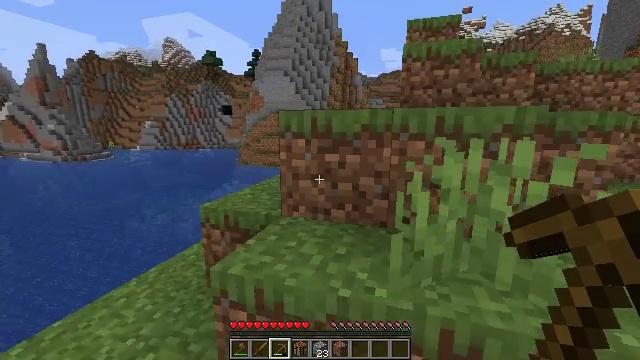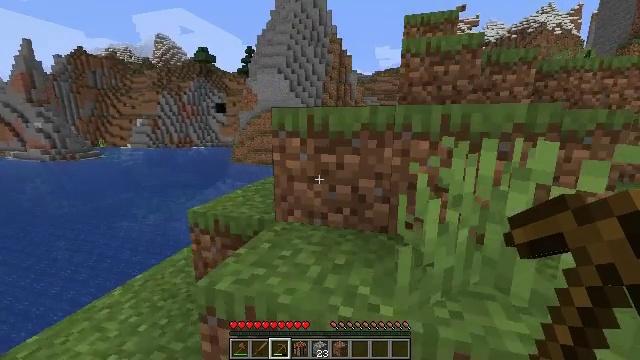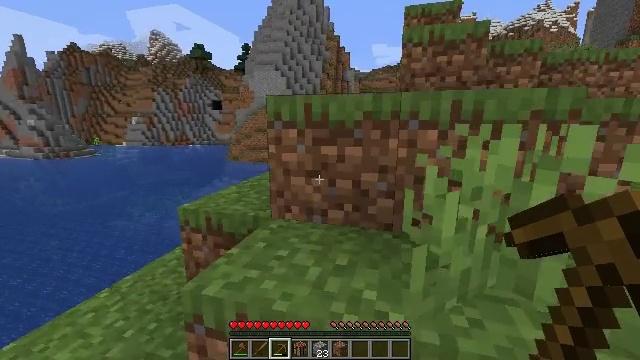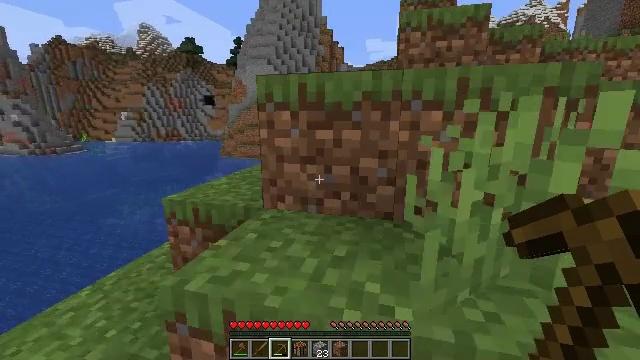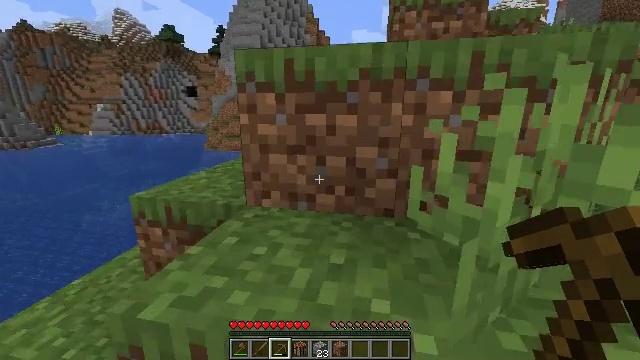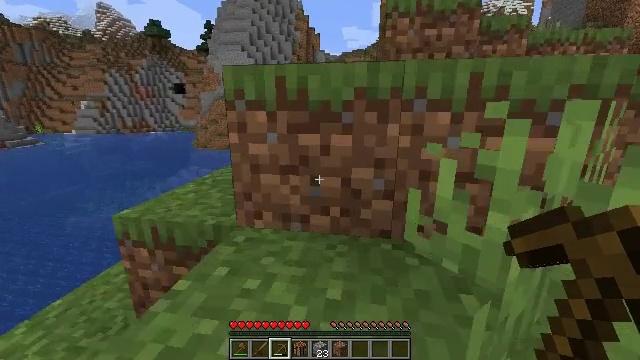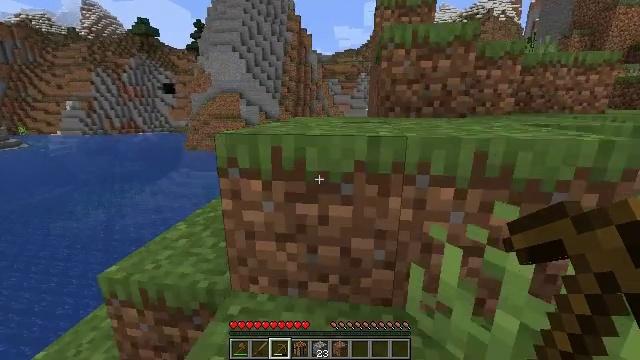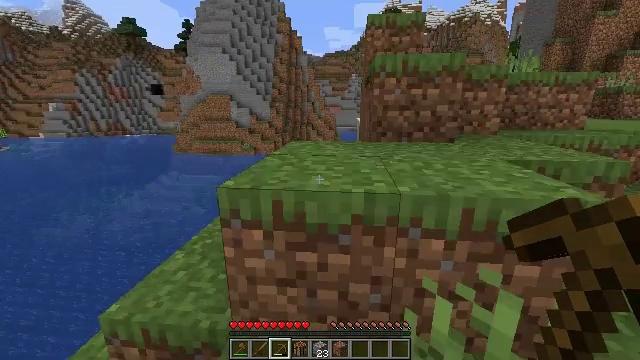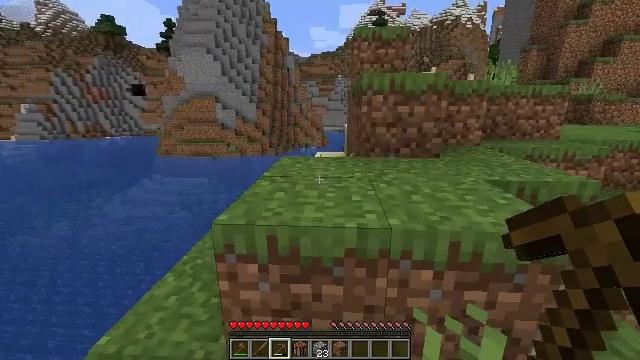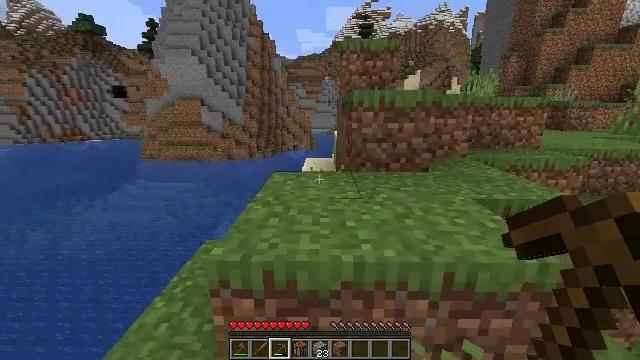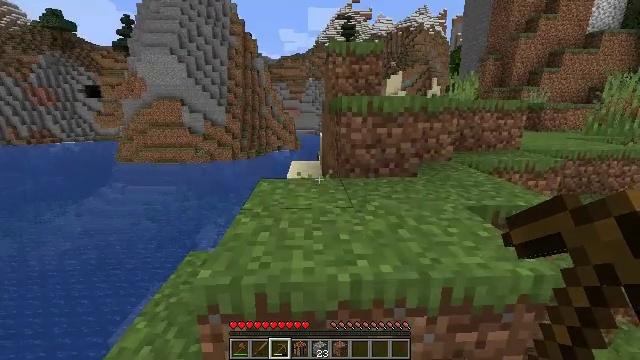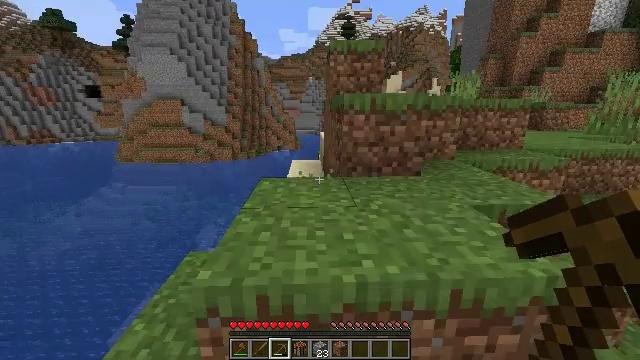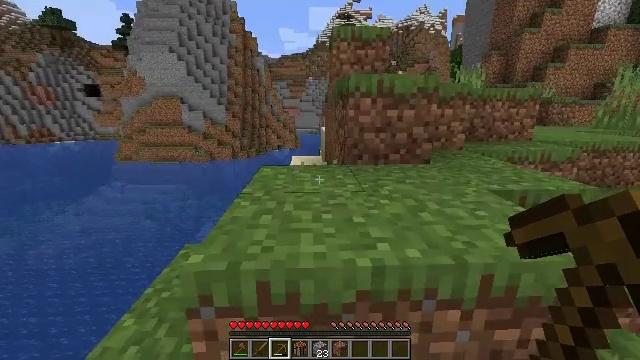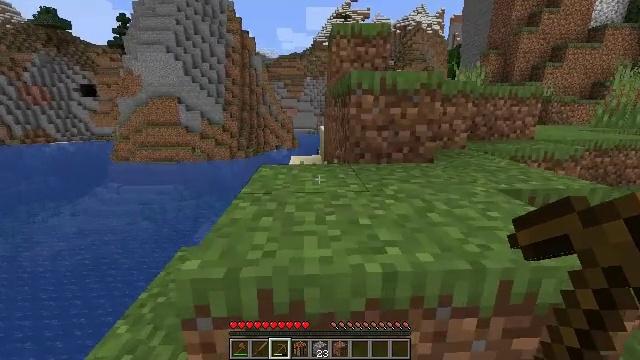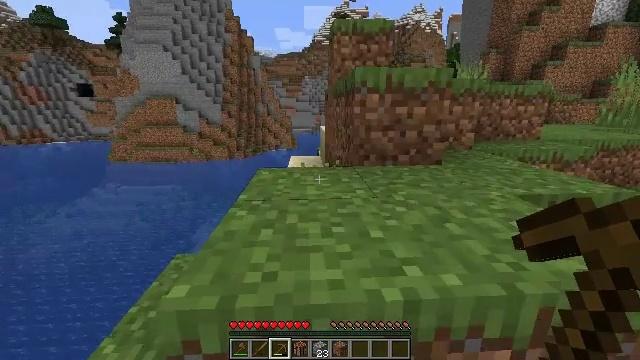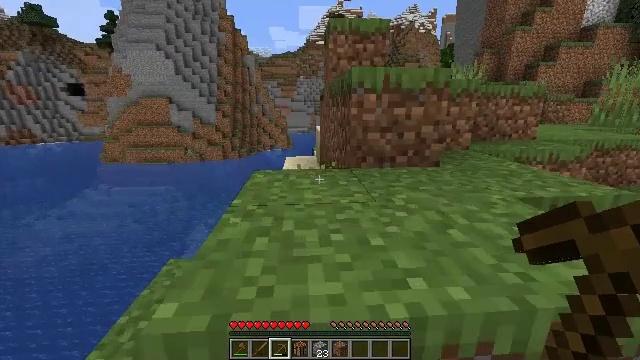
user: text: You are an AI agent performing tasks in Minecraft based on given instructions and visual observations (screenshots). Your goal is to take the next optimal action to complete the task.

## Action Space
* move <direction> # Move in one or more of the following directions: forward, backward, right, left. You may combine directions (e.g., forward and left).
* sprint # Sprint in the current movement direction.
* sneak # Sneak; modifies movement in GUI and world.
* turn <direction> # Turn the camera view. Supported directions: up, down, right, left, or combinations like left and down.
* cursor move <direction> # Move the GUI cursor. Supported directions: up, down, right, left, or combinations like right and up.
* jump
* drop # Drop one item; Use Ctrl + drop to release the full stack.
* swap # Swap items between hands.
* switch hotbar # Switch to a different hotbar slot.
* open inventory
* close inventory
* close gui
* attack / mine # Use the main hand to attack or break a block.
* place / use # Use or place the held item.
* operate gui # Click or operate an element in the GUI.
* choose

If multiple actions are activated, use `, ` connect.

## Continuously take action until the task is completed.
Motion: motion action
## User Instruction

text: Clear away tall grass.
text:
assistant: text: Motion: move forward, turn right, jump
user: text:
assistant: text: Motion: move forward, jump
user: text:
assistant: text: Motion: move forward, turn right, jump
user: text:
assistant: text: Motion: move forward, turn right and down
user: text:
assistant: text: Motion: move forward, turn right, jump
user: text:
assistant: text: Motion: move forward, turn right, jump
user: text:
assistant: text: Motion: move forward, turn right, jump
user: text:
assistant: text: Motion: move forward, turn right, jump
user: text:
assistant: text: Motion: move forward, turn right, jump
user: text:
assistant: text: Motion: move forward, turn right, jump
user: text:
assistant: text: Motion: move forward, jump
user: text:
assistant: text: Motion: move forward, jump
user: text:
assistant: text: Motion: move forward, jump
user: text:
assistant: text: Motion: move forward, jump
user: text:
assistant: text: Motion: move forward, turn right
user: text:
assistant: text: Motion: move forward, turn right, jump
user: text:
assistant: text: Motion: move forward, turn right, jump
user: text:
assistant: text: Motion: move forward, turn right, jump
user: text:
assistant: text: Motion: move forward, turn right, jump
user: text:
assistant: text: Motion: move forward, turn right and down
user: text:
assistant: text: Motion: move forward, turn right and down
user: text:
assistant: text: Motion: move forward, turn right and down
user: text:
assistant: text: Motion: move forward
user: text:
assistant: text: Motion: move forward
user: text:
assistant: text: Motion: move forward
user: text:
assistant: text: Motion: move forward
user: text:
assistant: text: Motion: move forward
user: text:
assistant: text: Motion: move forward
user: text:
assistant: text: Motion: move forward, jump
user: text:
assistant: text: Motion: move forward, jump